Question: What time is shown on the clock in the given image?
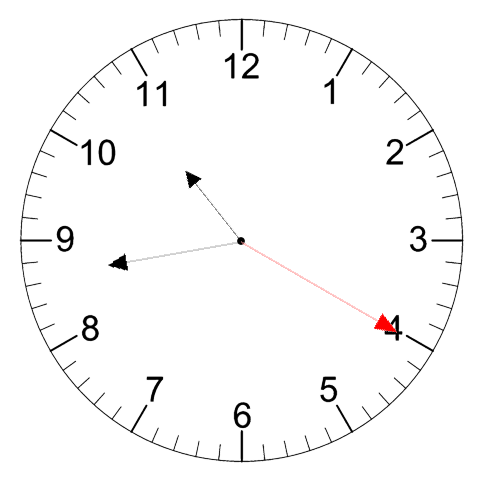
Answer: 10:43:20